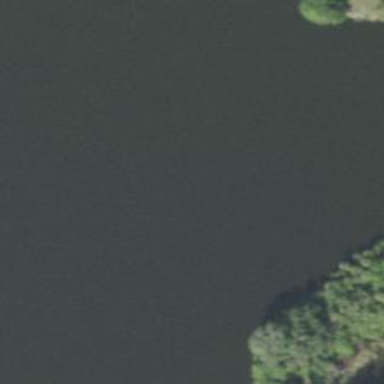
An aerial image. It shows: Beautiful lake surrounded by nature.